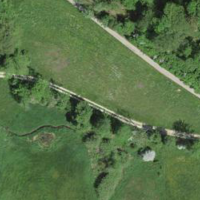
EUNIS habitat code: 23
Species observed at this site:
Miramella alpina
Cepaea nemoralis
Arianta arbustorum
Veronica arvensis
Urtica dioica
Lotus corniculatus
Arion ater
Silene dioica
Lamium galeobdolon
Lamium album
Lamium maculatum
Caltha palustris
Colchicum autumnale
Cruciata laevipes
Geum rivale
Cardamine pratensis
Campanula trachelium
Prunus spinosa
Fritillaria meleagris
Aglais urticae
Aegopodium podagraria